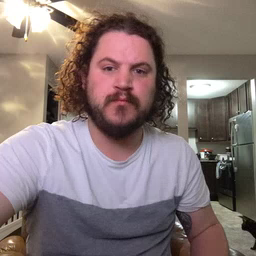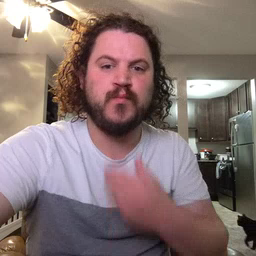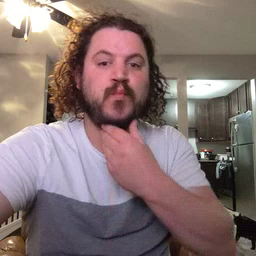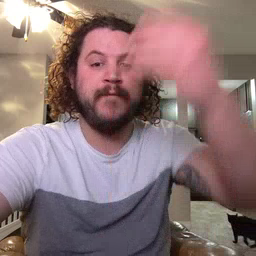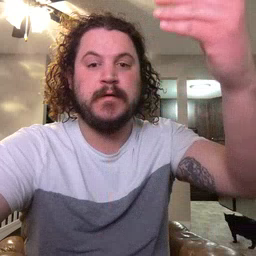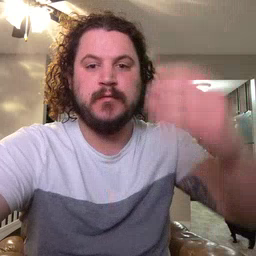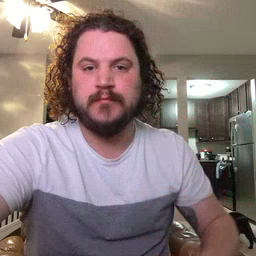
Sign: giraffe